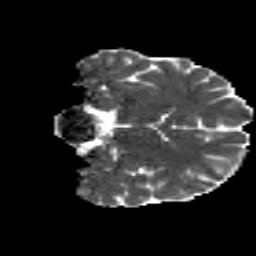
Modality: MD
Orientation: coronal
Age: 22
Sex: male
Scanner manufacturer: siemens
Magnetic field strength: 3 T
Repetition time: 8.8 s
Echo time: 0.085 s